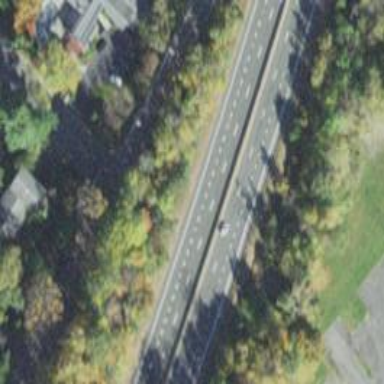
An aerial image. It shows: Asphalt motorway.